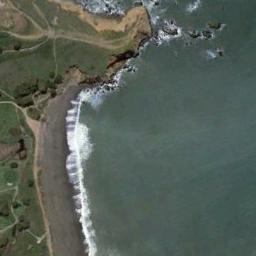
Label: beach